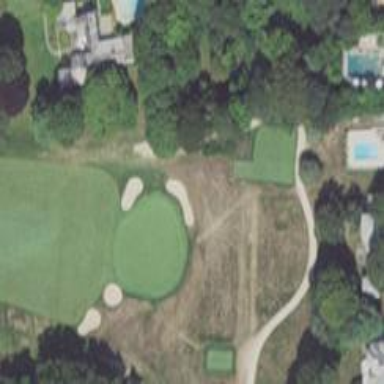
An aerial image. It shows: Golf hole.